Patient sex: M
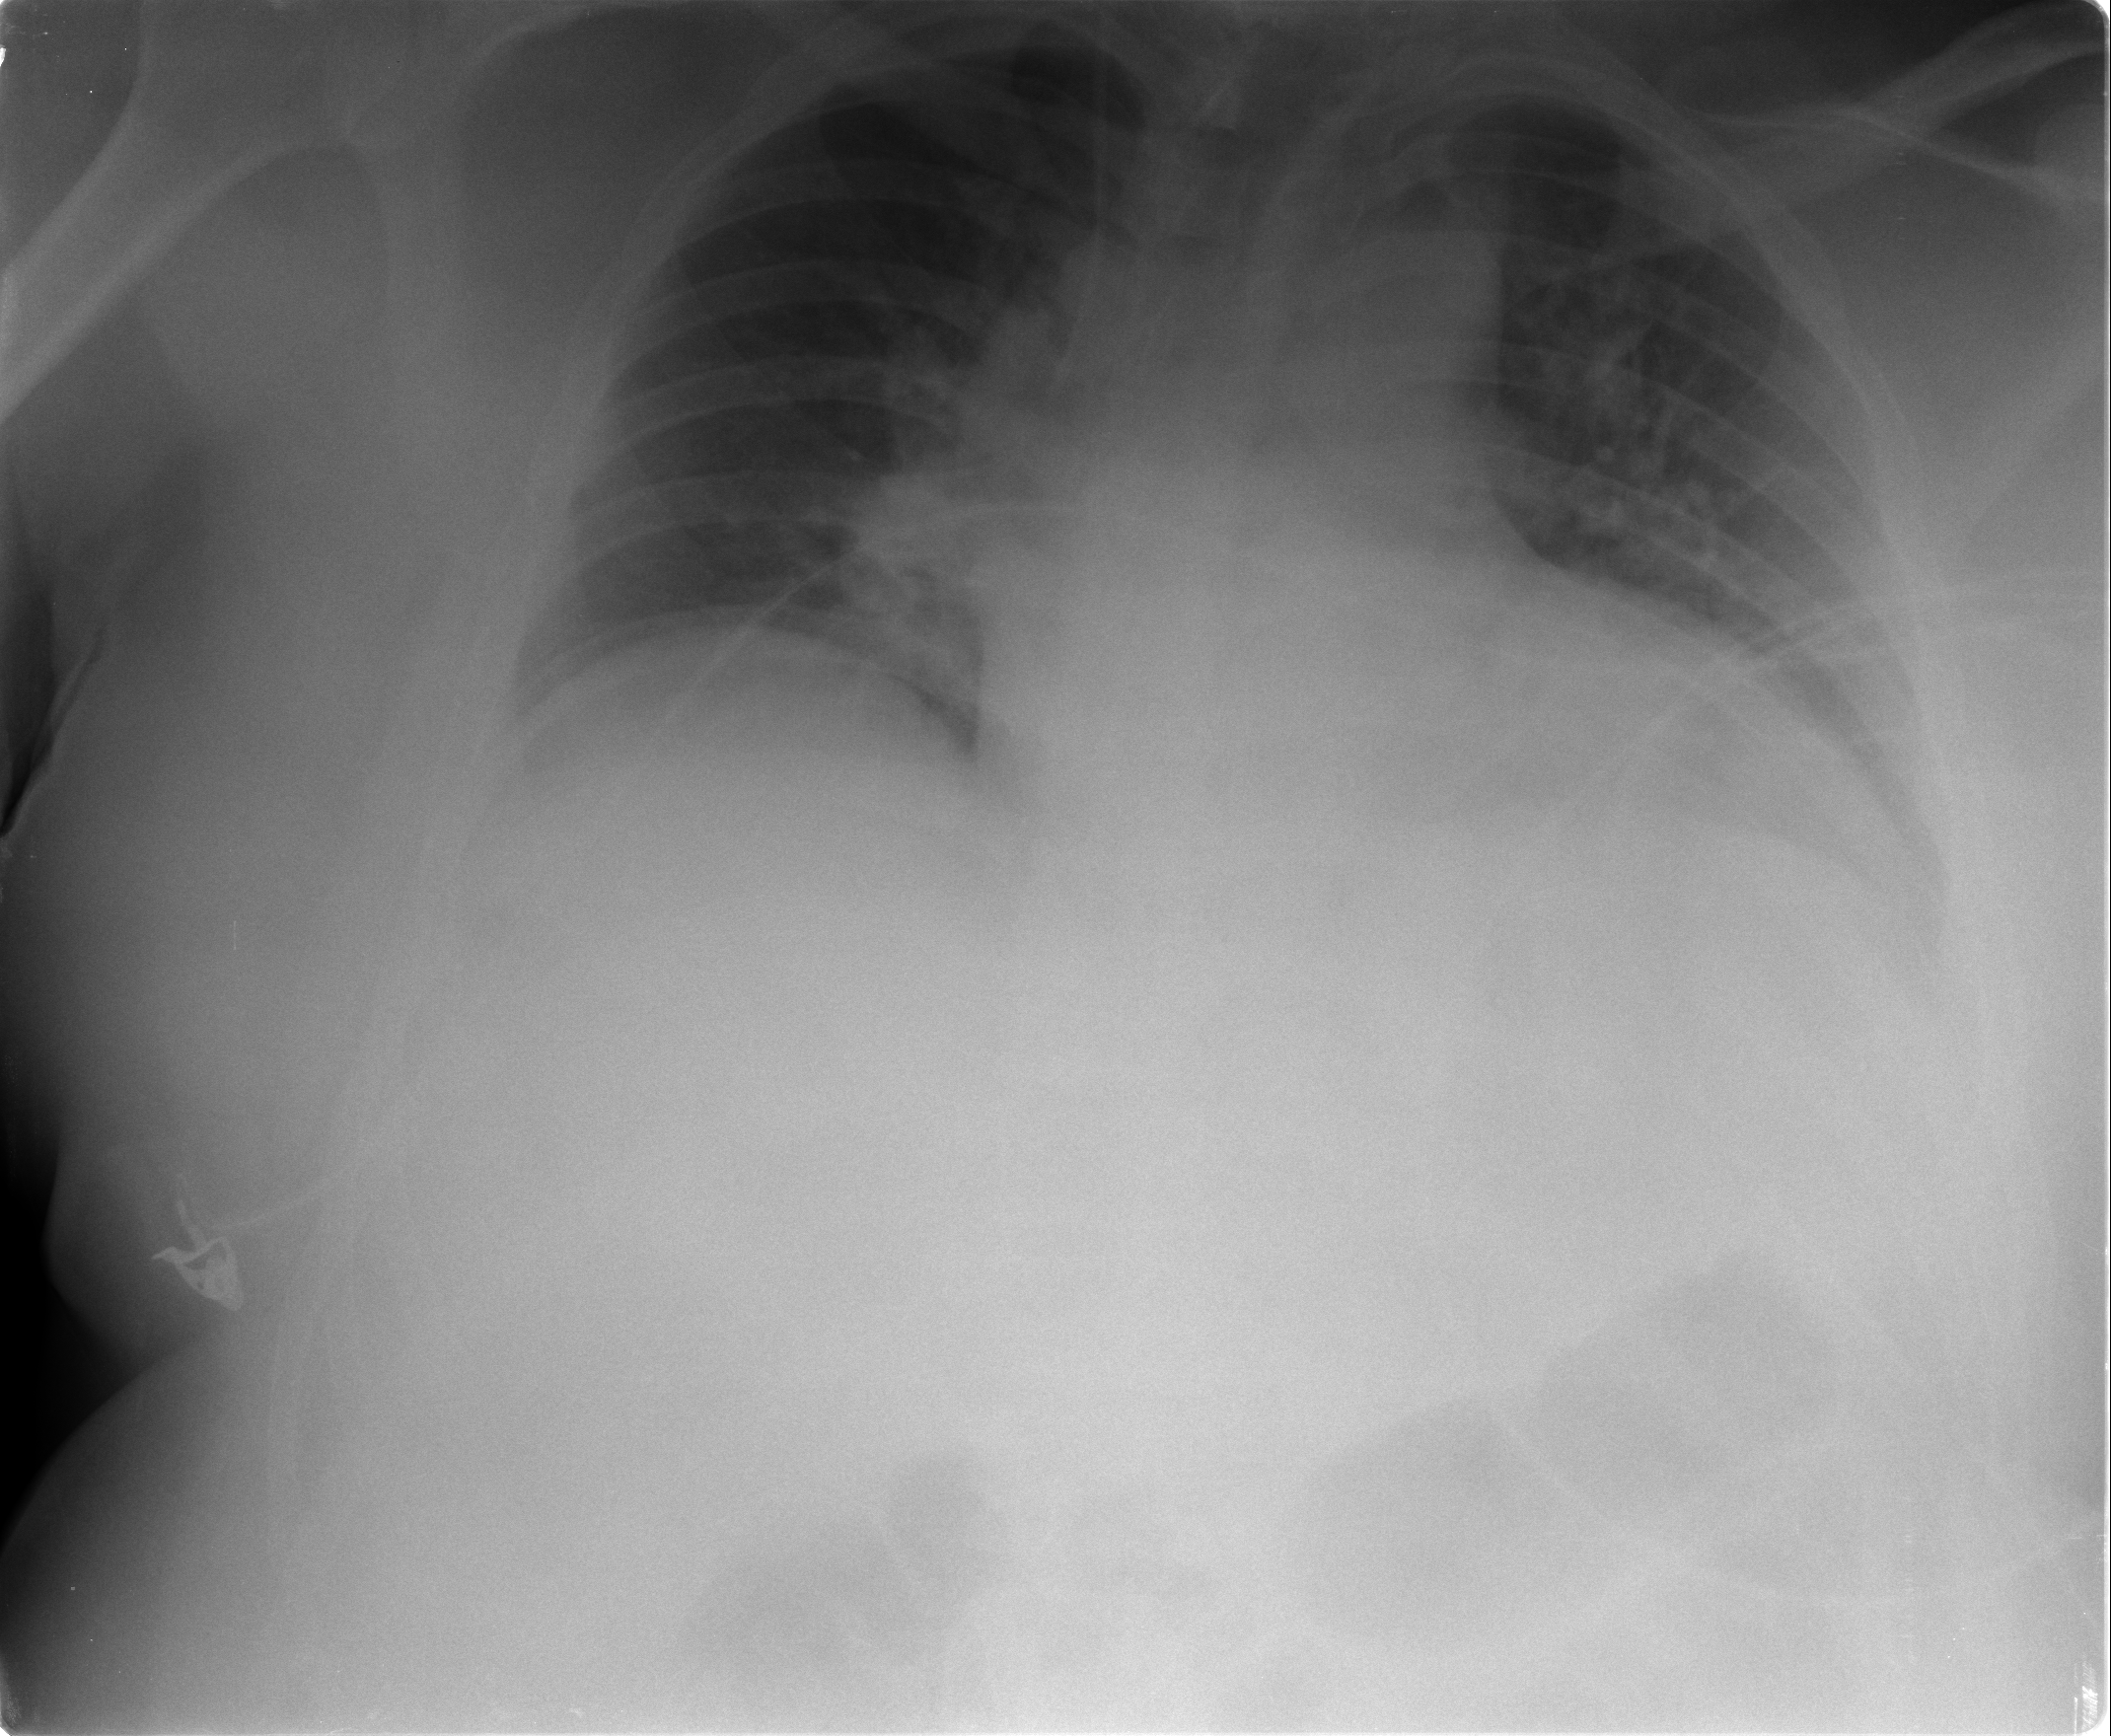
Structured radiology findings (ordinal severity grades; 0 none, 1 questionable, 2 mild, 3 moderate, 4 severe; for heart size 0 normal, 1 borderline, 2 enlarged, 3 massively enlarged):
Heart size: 0
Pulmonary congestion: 2
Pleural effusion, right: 0
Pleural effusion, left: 0
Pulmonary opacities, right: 0
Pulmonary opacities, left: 2
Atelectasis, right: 2
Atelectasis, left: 2